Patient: sex M, age 48
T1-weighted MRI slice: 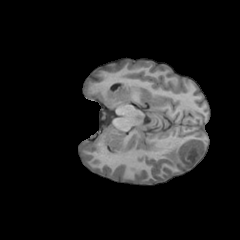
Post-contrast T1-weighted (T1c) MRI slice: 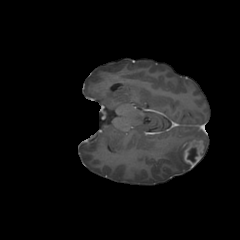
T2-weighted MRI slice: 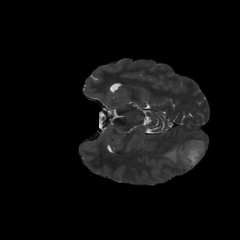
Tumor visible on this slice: yes
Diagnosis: Glioblastoma, IDH-wildtype
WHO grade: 4